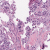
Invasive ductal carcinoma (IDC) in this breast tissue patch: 1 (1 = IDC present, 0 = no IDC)